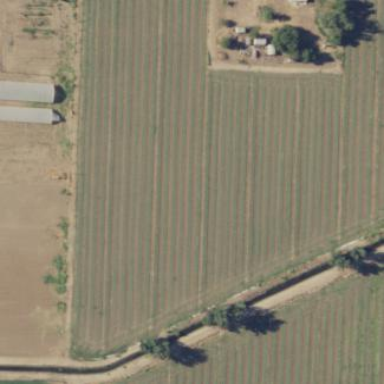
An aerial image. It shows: Crop field in farm area.